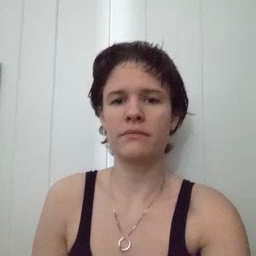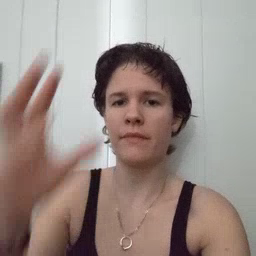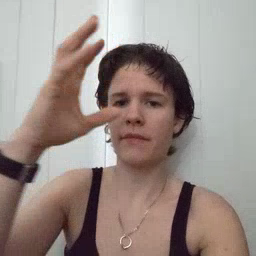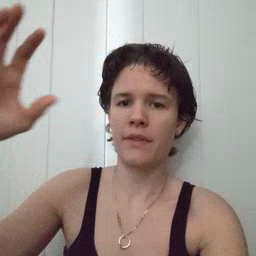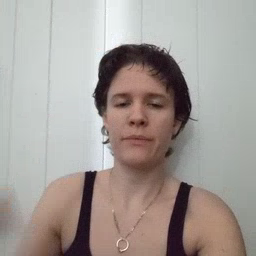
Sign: cloud